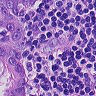
Metastatic tissue present: yes